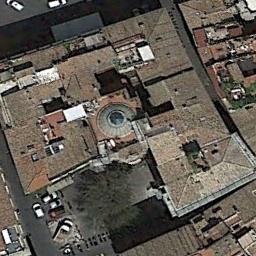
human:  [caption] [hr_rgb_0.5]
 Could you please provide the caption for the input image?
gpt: This is a synagogue with an umbrella roof in the middle .

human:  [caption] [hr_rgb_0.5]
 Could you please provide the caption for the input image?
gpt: The church with a circular roof is surrounded by many buildings with a road passed by .

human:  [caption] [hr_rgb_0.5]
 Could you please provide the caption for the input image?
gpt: A church with a yellow roof, The main roof is a round shape, Surrounded by a lot of buildings and parked vehicles .

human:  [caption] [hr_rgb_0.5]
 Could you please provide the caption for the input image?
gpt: The tower of the church with a circular roof and the rest of the church has some orange roofs .

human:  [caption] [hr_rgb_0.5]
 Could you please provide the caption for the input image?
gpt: Many cars are near the church .